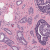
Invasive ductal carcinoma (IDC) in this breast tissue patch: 1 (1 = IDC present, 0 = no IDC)